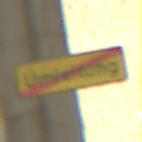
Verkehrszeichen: EndeDerUmleitungsankuendigung
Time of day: MorningAfternoon
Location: Roofed (Suburban)
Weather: PartlyCloudy
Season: Winter
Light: Natural